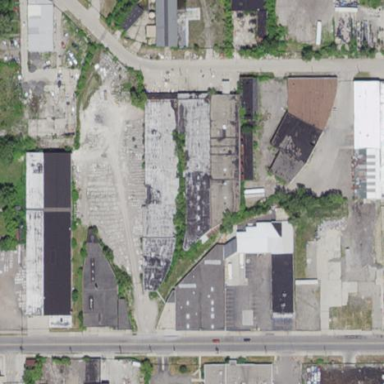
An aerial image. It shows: Industrial area with masonry buildings.